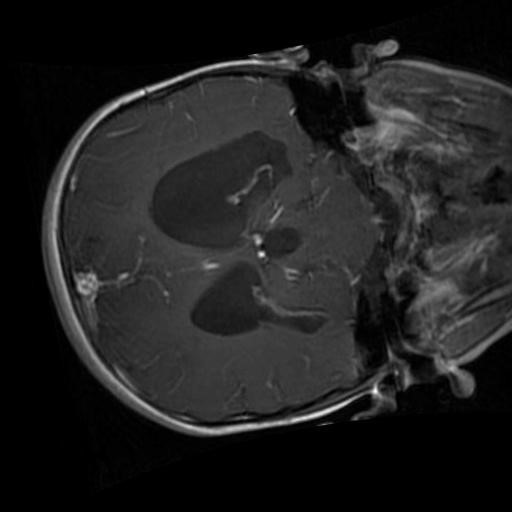
Label: brain_glioma